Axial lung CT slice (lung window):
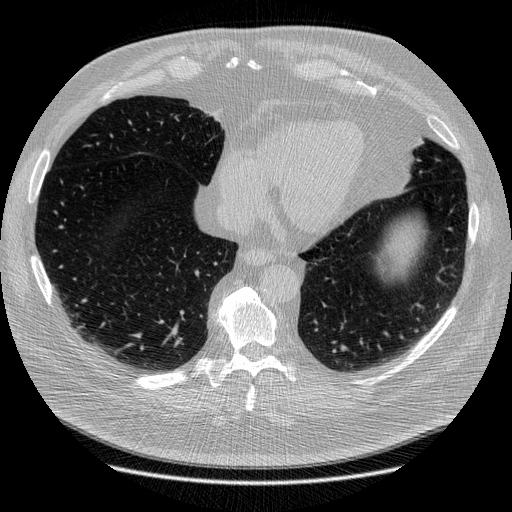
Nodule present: no